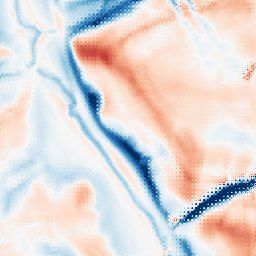
Category: multiscale
Decomposition family: dog_multiscale
Decomposition parameters: sigma_ratio: 1.6
n_scales: 4
base_sigma: 2
Upsampling method: regularized
Upsampling parameters: scale: 2
lambda_reg: 0.1
Upsampling scale: 2